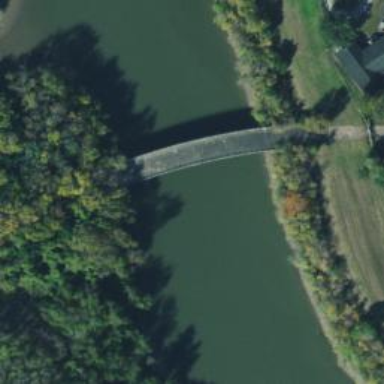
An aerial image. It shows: Path leading to bridge.